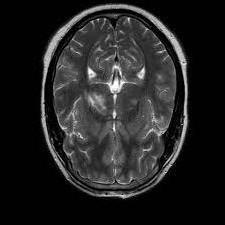
Label: notumor